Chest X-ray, PA view. Patient: 44 years old, sex F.
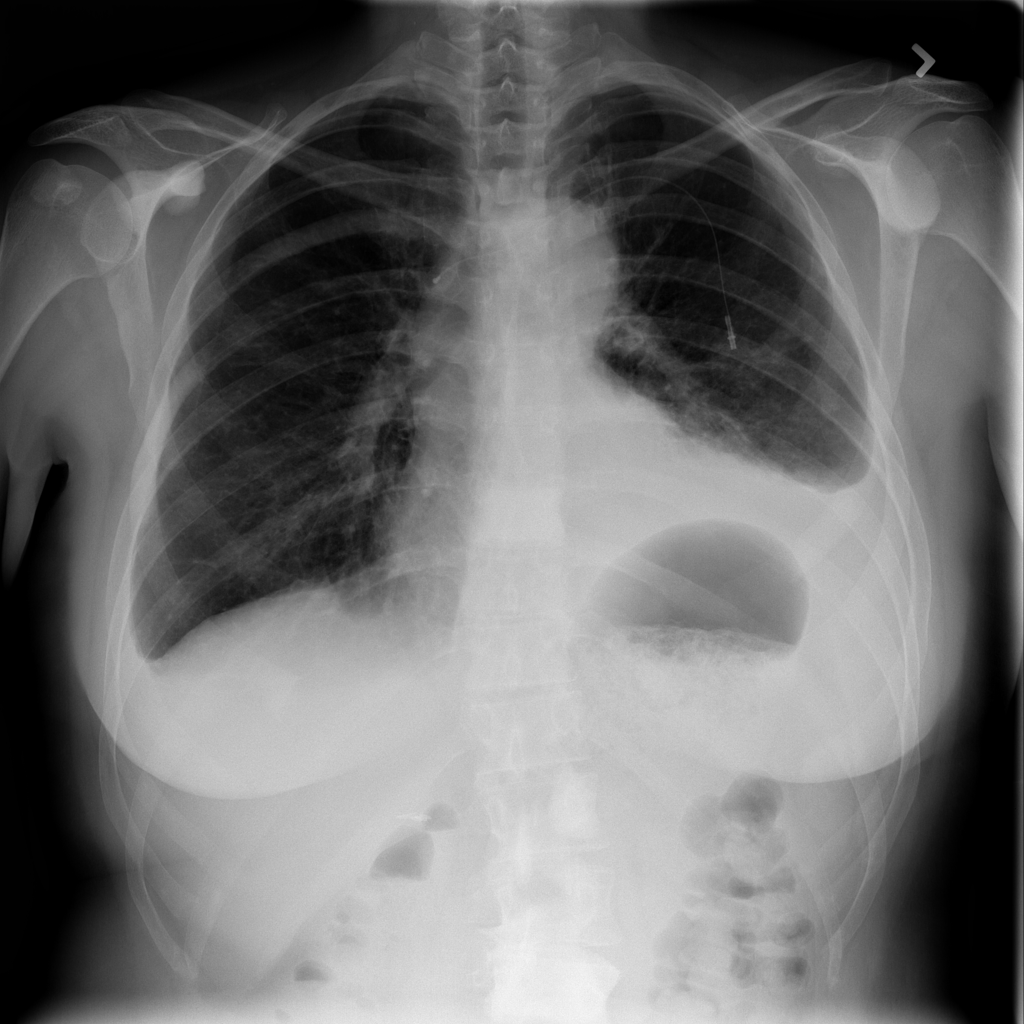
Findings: Effusion, Infiltration